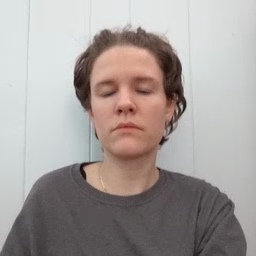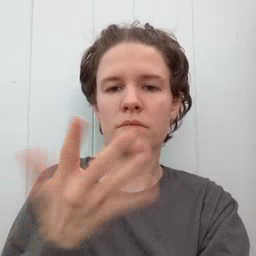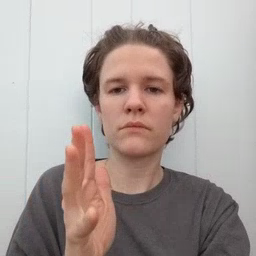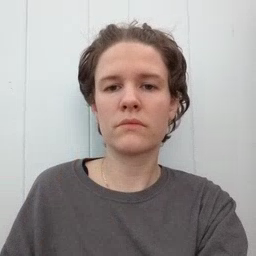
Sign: finish